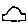
Label: car